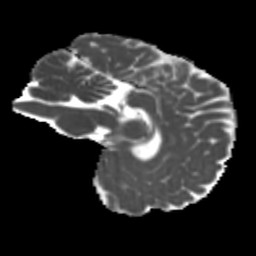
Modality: MD
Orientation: sagittal
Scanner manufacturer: siemens
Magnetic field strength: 3 T
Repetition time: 4 s
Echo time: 0.0594 s